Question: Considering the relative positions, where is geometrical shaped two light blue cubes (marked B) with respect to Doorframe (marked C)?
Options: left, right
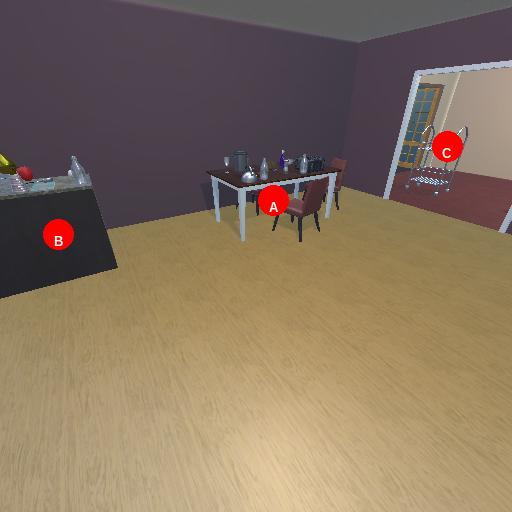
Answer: left